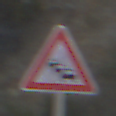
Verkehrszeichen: Stau
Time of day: MorningAfternoon
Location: Outdoor (Nature)
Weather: Clear
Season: NotSpecified
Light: Natural